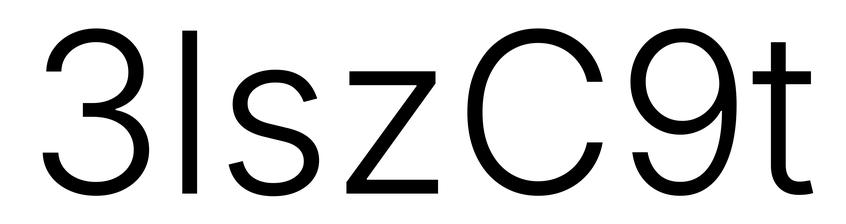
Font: Inter_Light